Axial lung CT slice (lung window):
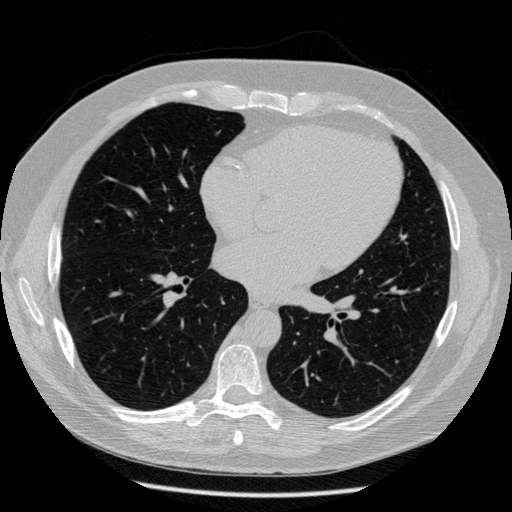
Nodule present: no